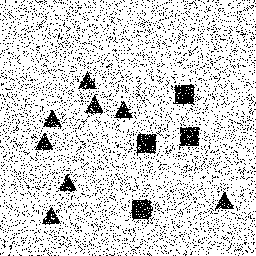
Squares: 4
Triangles: 8
Stars: 0
Total shapes: 12